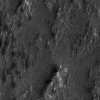
Atmospheric dust classification: not_dusty